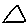
Label: triangle